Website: macys
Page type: billing-address
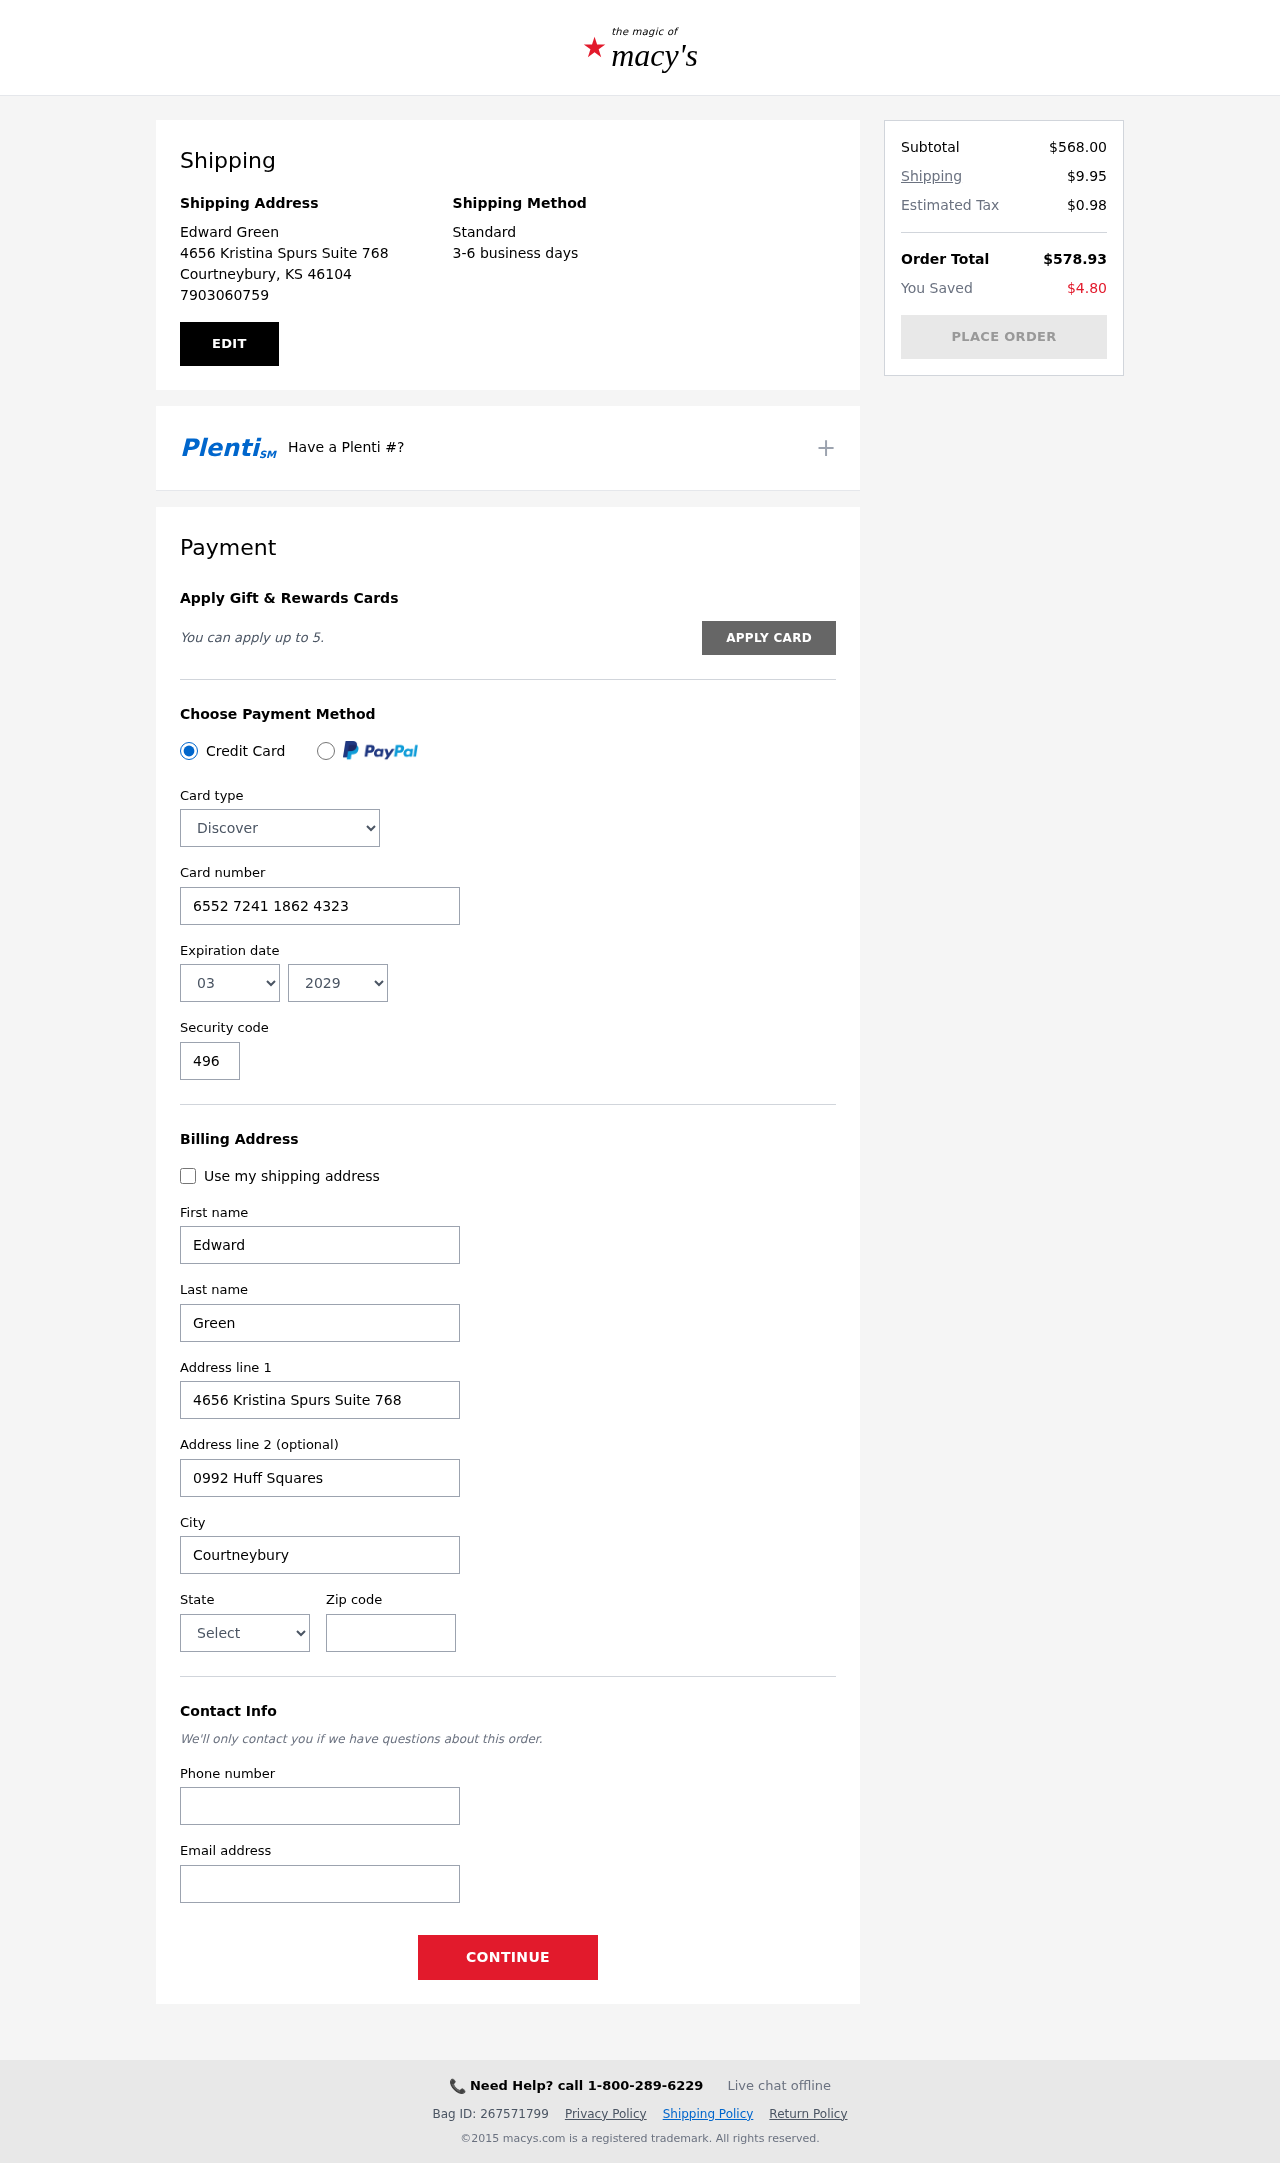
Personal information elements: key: PII_CARD_CVV
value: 496
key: PII_CARD_EXPIRY_MONTH
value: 03
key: PII_CARD_EXPIRY_YEAR
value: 29
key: PII_CARD_NUMBER
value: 6552 7241 1862 4323
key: PII_CARD_TYPE
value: Discover
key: PII_CITY
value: Courtneybury
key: PII_CITY_STATE_ZIP
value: Courtneybury, KS 46104
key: PII_EMAIL
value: edward.green@yahoo.com
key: PII_FIRSTNAME
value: Edward
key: PII_FULLNAME
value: Edward Green
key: PII_LASTNAME
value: Green
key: PII_PHONE
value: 7903060759
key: PII_POSTCODE
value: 46104
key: PII_STATE
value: Kansas
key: PII_STREET
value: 4656 Kristina Spurs Suite 768
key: PII_STREET2
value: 0992 Huff Squares
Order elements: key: ORDER_SUBTOTAL
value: $568.00
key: ORDER_SHIPPING_COST
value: $9.95
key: ORDER_TAX
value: $0.98
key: ORDER_TOTAL
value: $578.93
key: ORDER_SAVINGS
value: $4.80